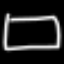
Label: square